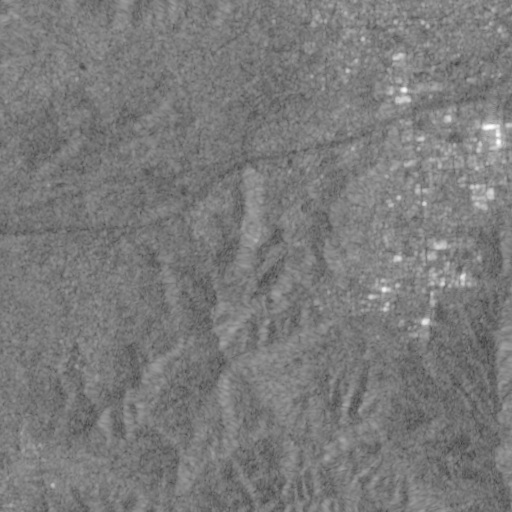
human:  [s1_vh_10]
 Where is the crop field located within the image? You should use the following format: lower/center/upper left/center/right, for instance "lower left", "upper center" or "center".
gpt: The crop field is located in the upper center of the image.
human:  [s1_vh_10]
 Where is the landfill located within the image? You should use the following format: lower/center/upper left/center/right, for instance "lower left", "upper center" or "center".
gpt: The landfill is located in the center of the image.
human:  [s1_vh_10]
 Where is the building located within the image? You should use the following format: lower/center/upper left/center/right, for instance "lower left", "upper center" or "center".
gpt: There is no building in the image.

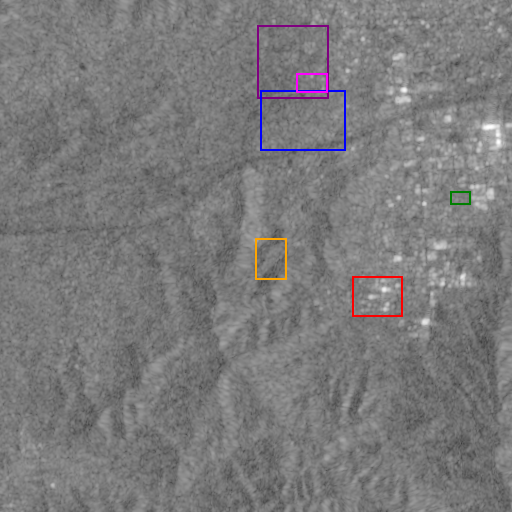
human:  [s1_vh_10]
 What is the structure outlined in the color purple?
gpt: The structure outlined in purple is a crop field.
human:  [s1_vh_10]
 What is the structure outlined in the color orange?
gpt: The structure outlined in orange is a landfill.
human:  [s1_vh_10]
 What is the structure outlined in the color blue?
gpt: The structure outlined in blue is a park.
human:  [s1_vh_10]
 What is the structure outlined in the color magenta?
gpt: The structure outlined in magenta is a parking lot.
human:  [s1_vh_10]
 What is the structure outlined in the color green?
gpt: The structure outlined in green is a stadium.
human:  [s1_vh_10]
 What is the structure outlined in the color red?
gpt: The structure outlined in red is a building.
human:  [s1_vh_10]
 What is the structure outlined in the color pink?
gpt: There is no pink outline.